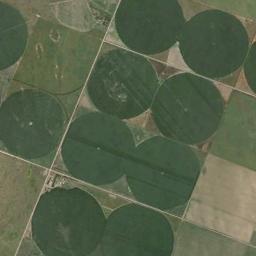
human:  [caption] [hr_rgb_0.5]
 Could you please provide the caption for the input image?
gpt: Several dark green circular farmlands are surrounded by other farmlands that grows other crops .

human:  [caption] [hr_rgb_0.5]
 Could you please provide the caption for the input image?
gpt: Round green fields are the same size .

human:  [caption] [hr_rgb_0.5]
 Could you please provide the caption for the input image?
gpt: There are some light green circle farmland .

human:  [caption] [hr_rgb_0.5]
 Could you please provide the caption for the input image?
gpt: Dozens of green, Neatly arranged circular farmland .

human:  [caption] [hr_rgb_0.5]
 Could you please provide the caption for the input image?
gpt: There are many cultivated circular farmlands of the same size distributed neatly .